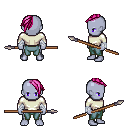
a pixel art fantasy rpg character, male body template, dark elf, purple skin, white long-sleeve shirt, teal pants, pink long mohawk hairstyle, white cloth bandages, spear, four views (front, back, left, right), 2x2 character sprite sheet, small pixel art, hard edges, no anti-aliasing